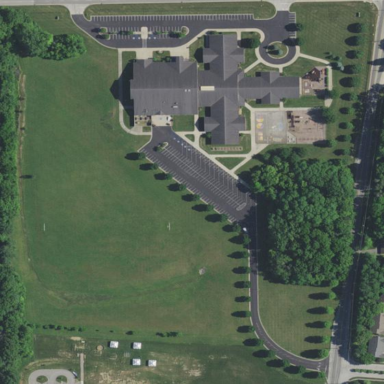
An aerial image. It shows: School.